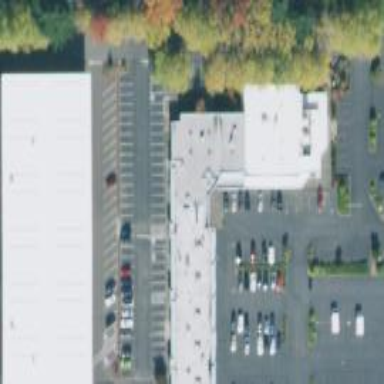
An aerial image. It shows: Commercial building.